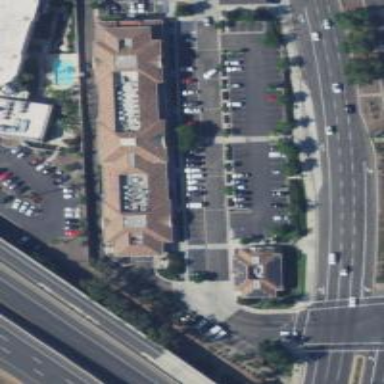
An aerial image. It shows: Clinic.